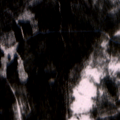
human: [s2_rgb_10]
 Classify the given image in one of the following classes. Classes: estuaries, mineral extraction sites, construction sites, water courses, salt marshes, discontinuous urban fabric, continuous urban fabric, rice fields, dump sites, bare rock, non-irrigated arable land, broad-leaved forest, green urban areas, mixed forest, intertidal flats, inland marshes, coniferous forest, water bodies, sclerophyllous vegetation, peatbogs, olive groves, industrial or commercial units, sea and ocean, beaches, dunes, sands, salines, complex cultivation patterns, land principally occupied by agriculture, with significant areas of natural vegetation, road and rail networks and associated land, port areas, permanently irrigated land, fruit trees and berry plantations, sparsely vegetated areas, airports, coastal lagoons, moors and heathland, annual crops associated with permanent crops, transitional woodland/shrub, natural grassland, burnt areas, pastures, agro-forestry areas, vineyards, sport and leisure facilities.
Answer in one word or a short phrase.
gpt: coniferous forest, mixed forest, transitional woodland/shrub